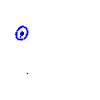
Particle: proton